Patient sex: F
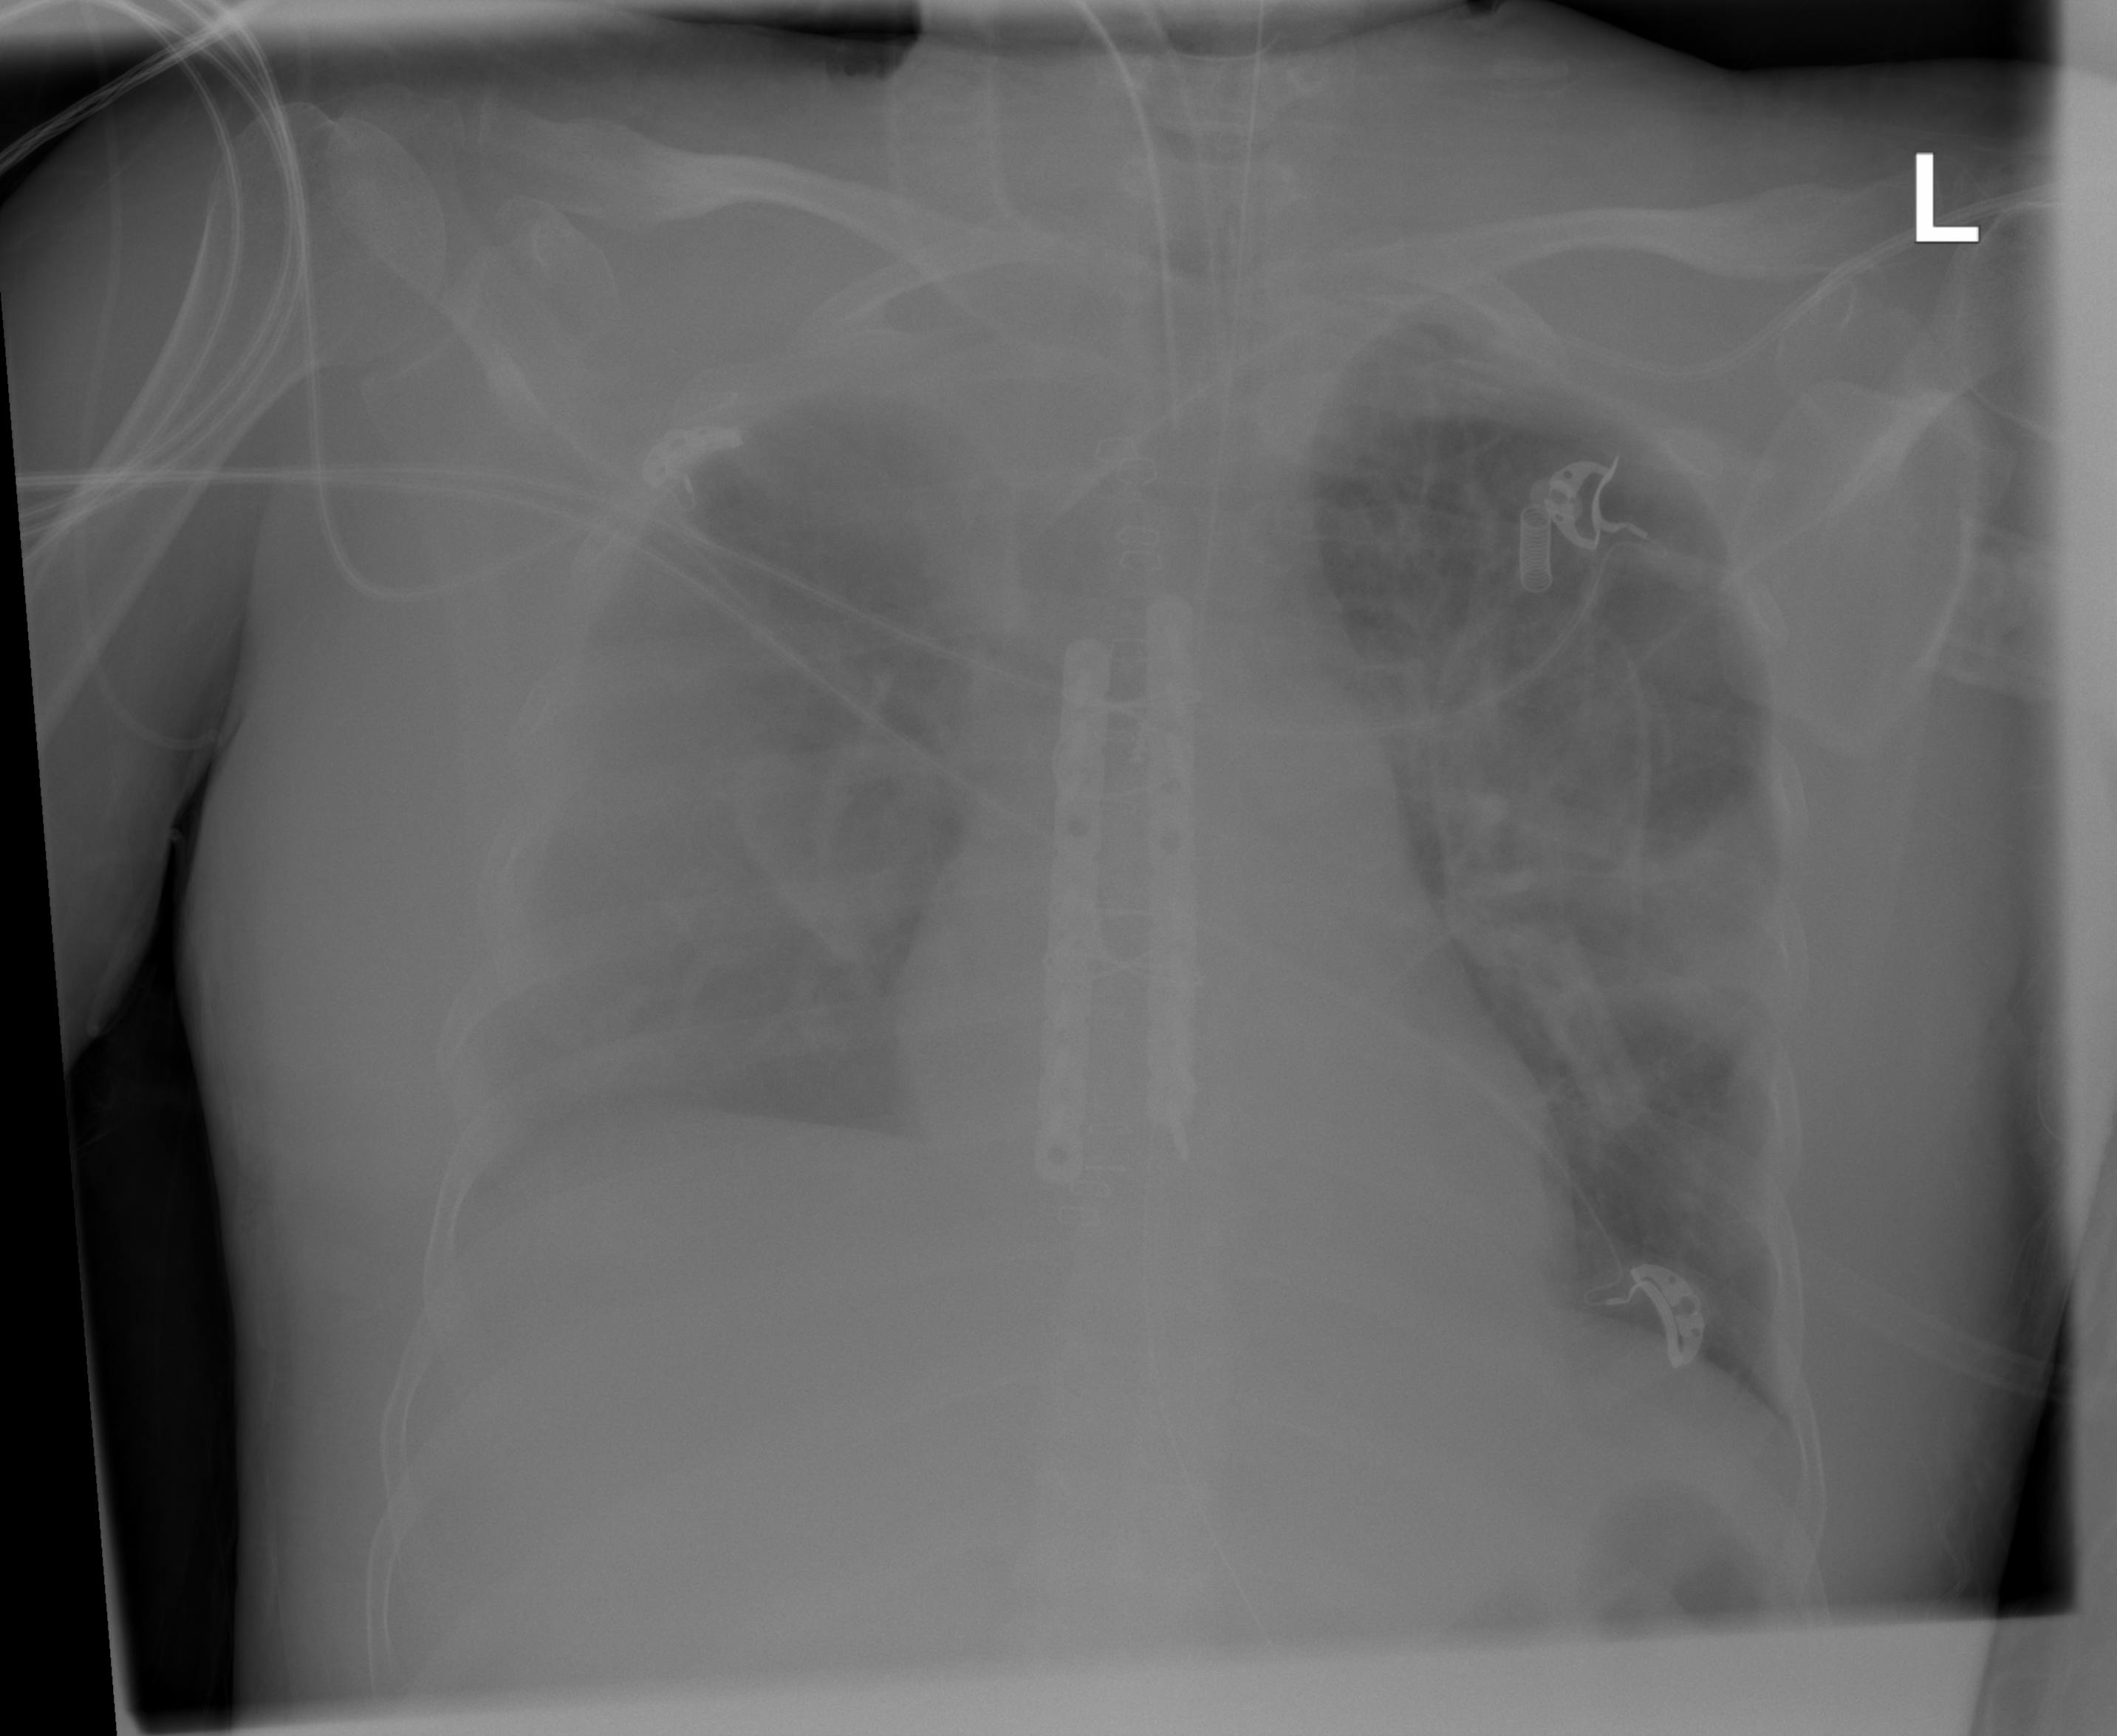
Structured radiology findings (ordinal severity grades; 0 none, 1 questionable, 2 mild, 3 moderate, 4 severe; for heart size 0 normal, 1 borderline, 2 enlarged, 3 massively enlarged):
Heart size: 0
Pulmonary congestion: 0
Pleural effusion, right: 2
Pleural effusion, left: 2
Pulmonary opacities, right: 2
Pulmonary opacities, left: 2
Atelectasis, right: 2
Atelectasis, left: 2